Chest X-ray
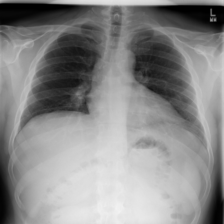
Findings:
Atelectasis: negative
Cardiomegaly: negative
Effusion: negative
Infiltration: negative
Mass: negative
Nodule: negative
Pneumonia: negative
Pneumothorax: negative
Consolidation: negative
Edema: negative
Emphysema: negative
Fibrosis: negative
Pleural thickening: negative
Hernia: negative